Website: apple-inc
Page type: payment
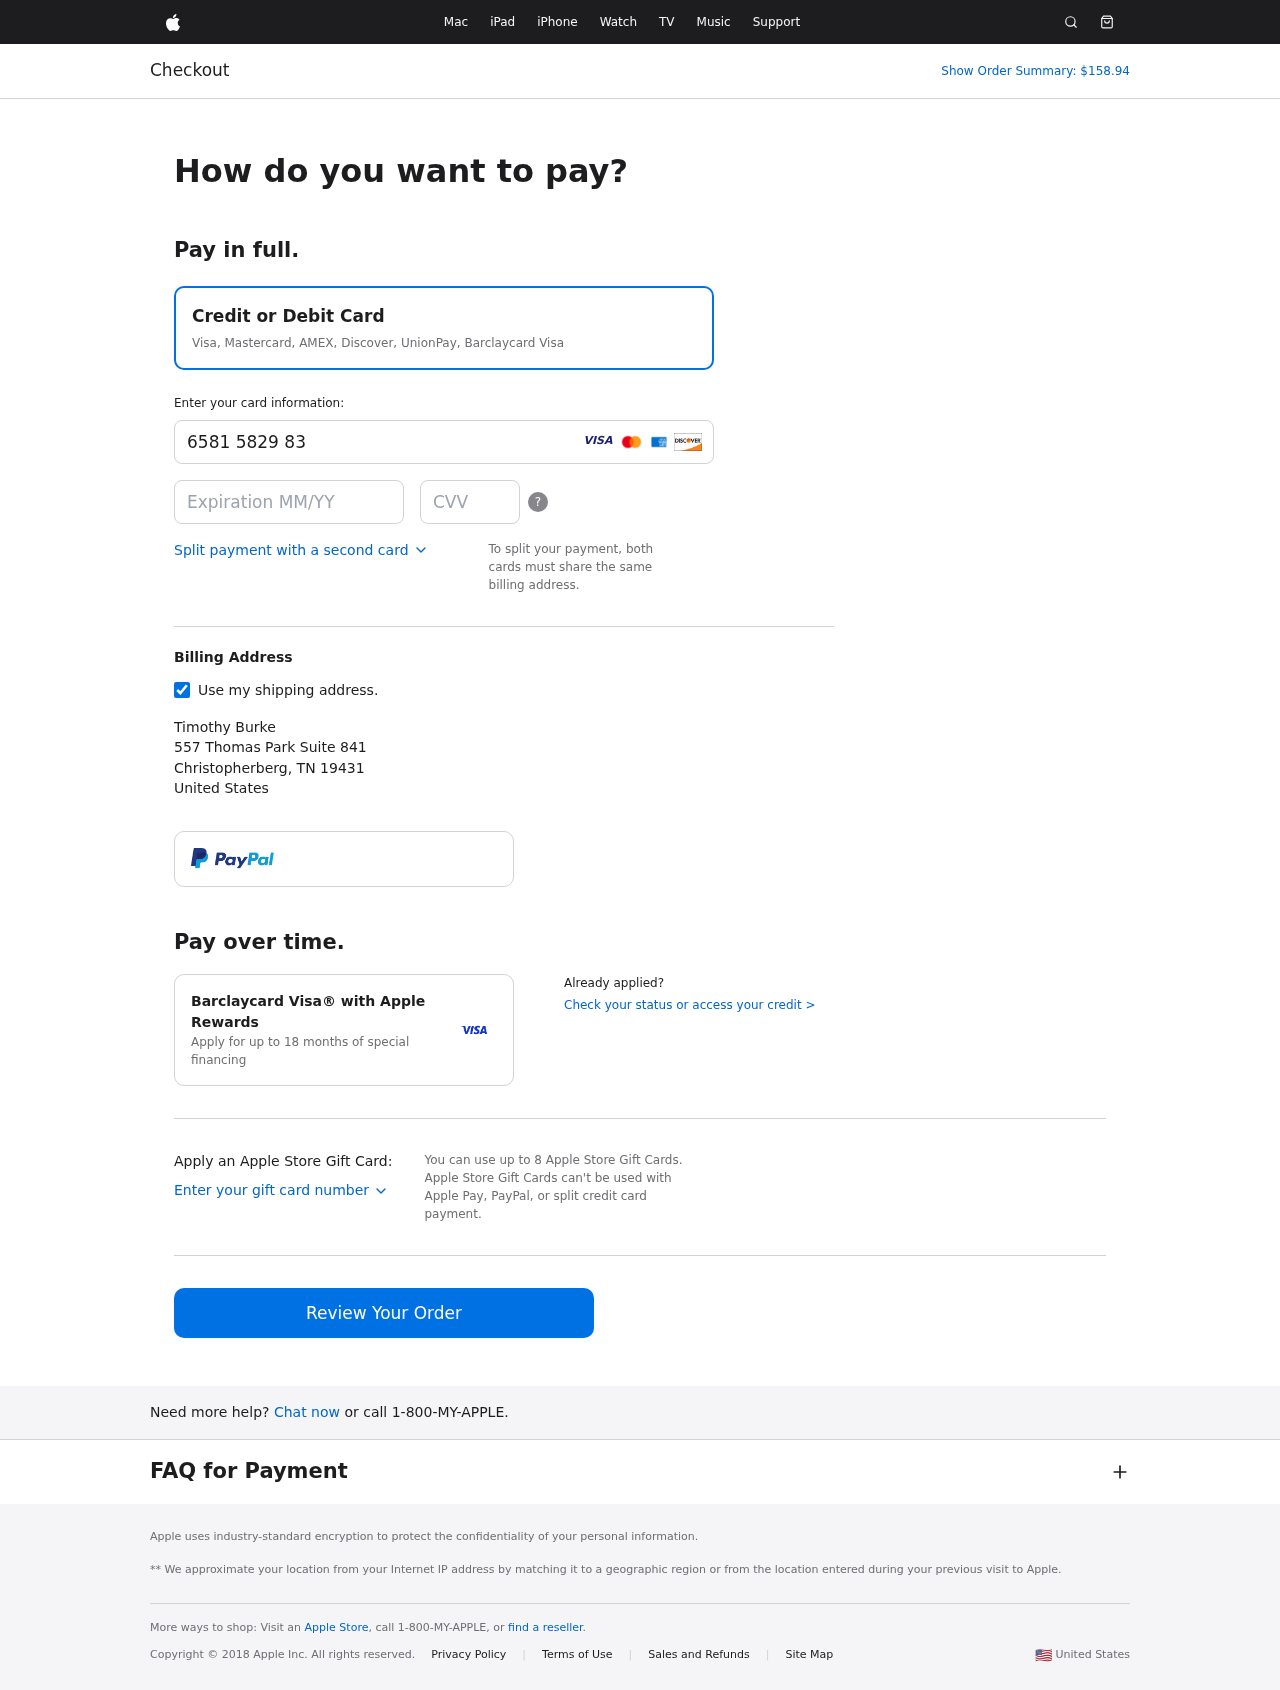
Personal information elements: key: PII_CARD_CVV
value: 634
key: PII_CARD_EXPIRY
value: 10/30
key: PII_CARD_NUMBER
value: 6581 5829 8373 3909
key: PII_CITY
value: Christopherberg
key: PII_COUNTRY
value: United States
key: PII_FULLNAME
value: Timothy Burke
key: PII_POSTCODE
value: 19431
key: PII_STATE_ABBR
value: TN
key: PII_STREET
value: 557 Thomas Park Suite 841
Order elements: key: ORDER_TOTAL
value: Show Order Summary: $158.94